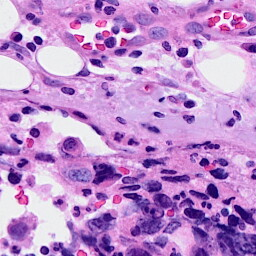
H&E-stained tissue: Breast